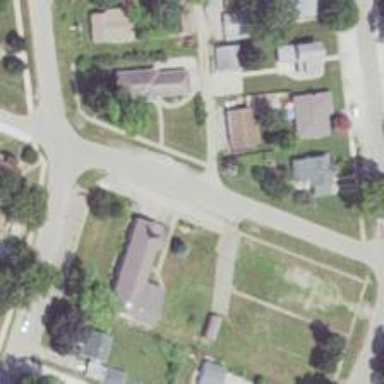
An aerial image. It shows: Alley classified as service road.